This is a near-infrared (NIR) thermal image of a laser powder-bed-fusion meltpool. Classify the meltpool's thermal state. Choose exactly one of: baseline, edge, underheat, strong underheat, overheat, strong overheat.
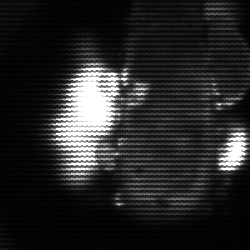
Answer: strong underheat